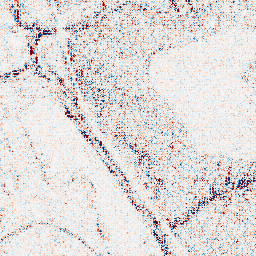
Category: wavelet
Decomposition family: wavelet_biorthogonal
Decomposition parameters: wavelet: bior4.4
level: 1
Upsampling method: regularized
Upsampling parameters: scale: 2
lambda_reg: 0.001
Upsampling scale: 2